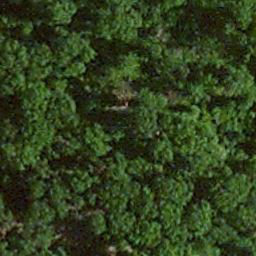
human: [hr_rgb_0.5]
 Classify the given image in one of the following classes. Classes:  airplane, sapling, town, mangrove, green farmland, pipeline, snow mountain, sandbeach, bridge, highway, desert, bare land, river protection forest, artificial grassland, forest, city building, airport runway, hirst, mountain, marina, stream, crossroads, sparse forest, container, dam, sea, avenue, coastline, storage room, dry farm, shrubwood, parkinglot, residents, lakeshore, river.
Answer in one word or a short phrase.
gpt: forest